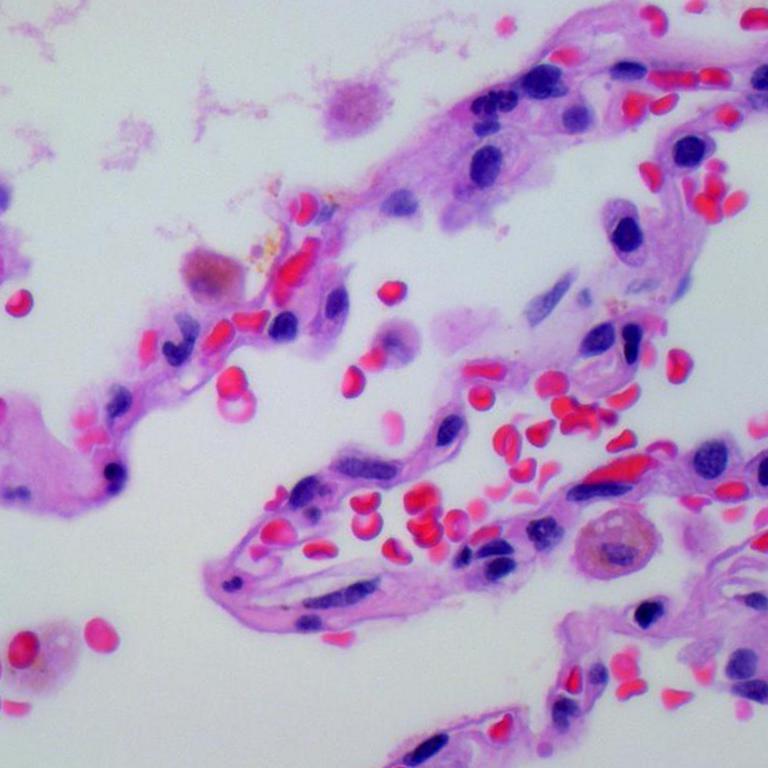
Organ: lung
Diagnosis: benign